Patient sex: F
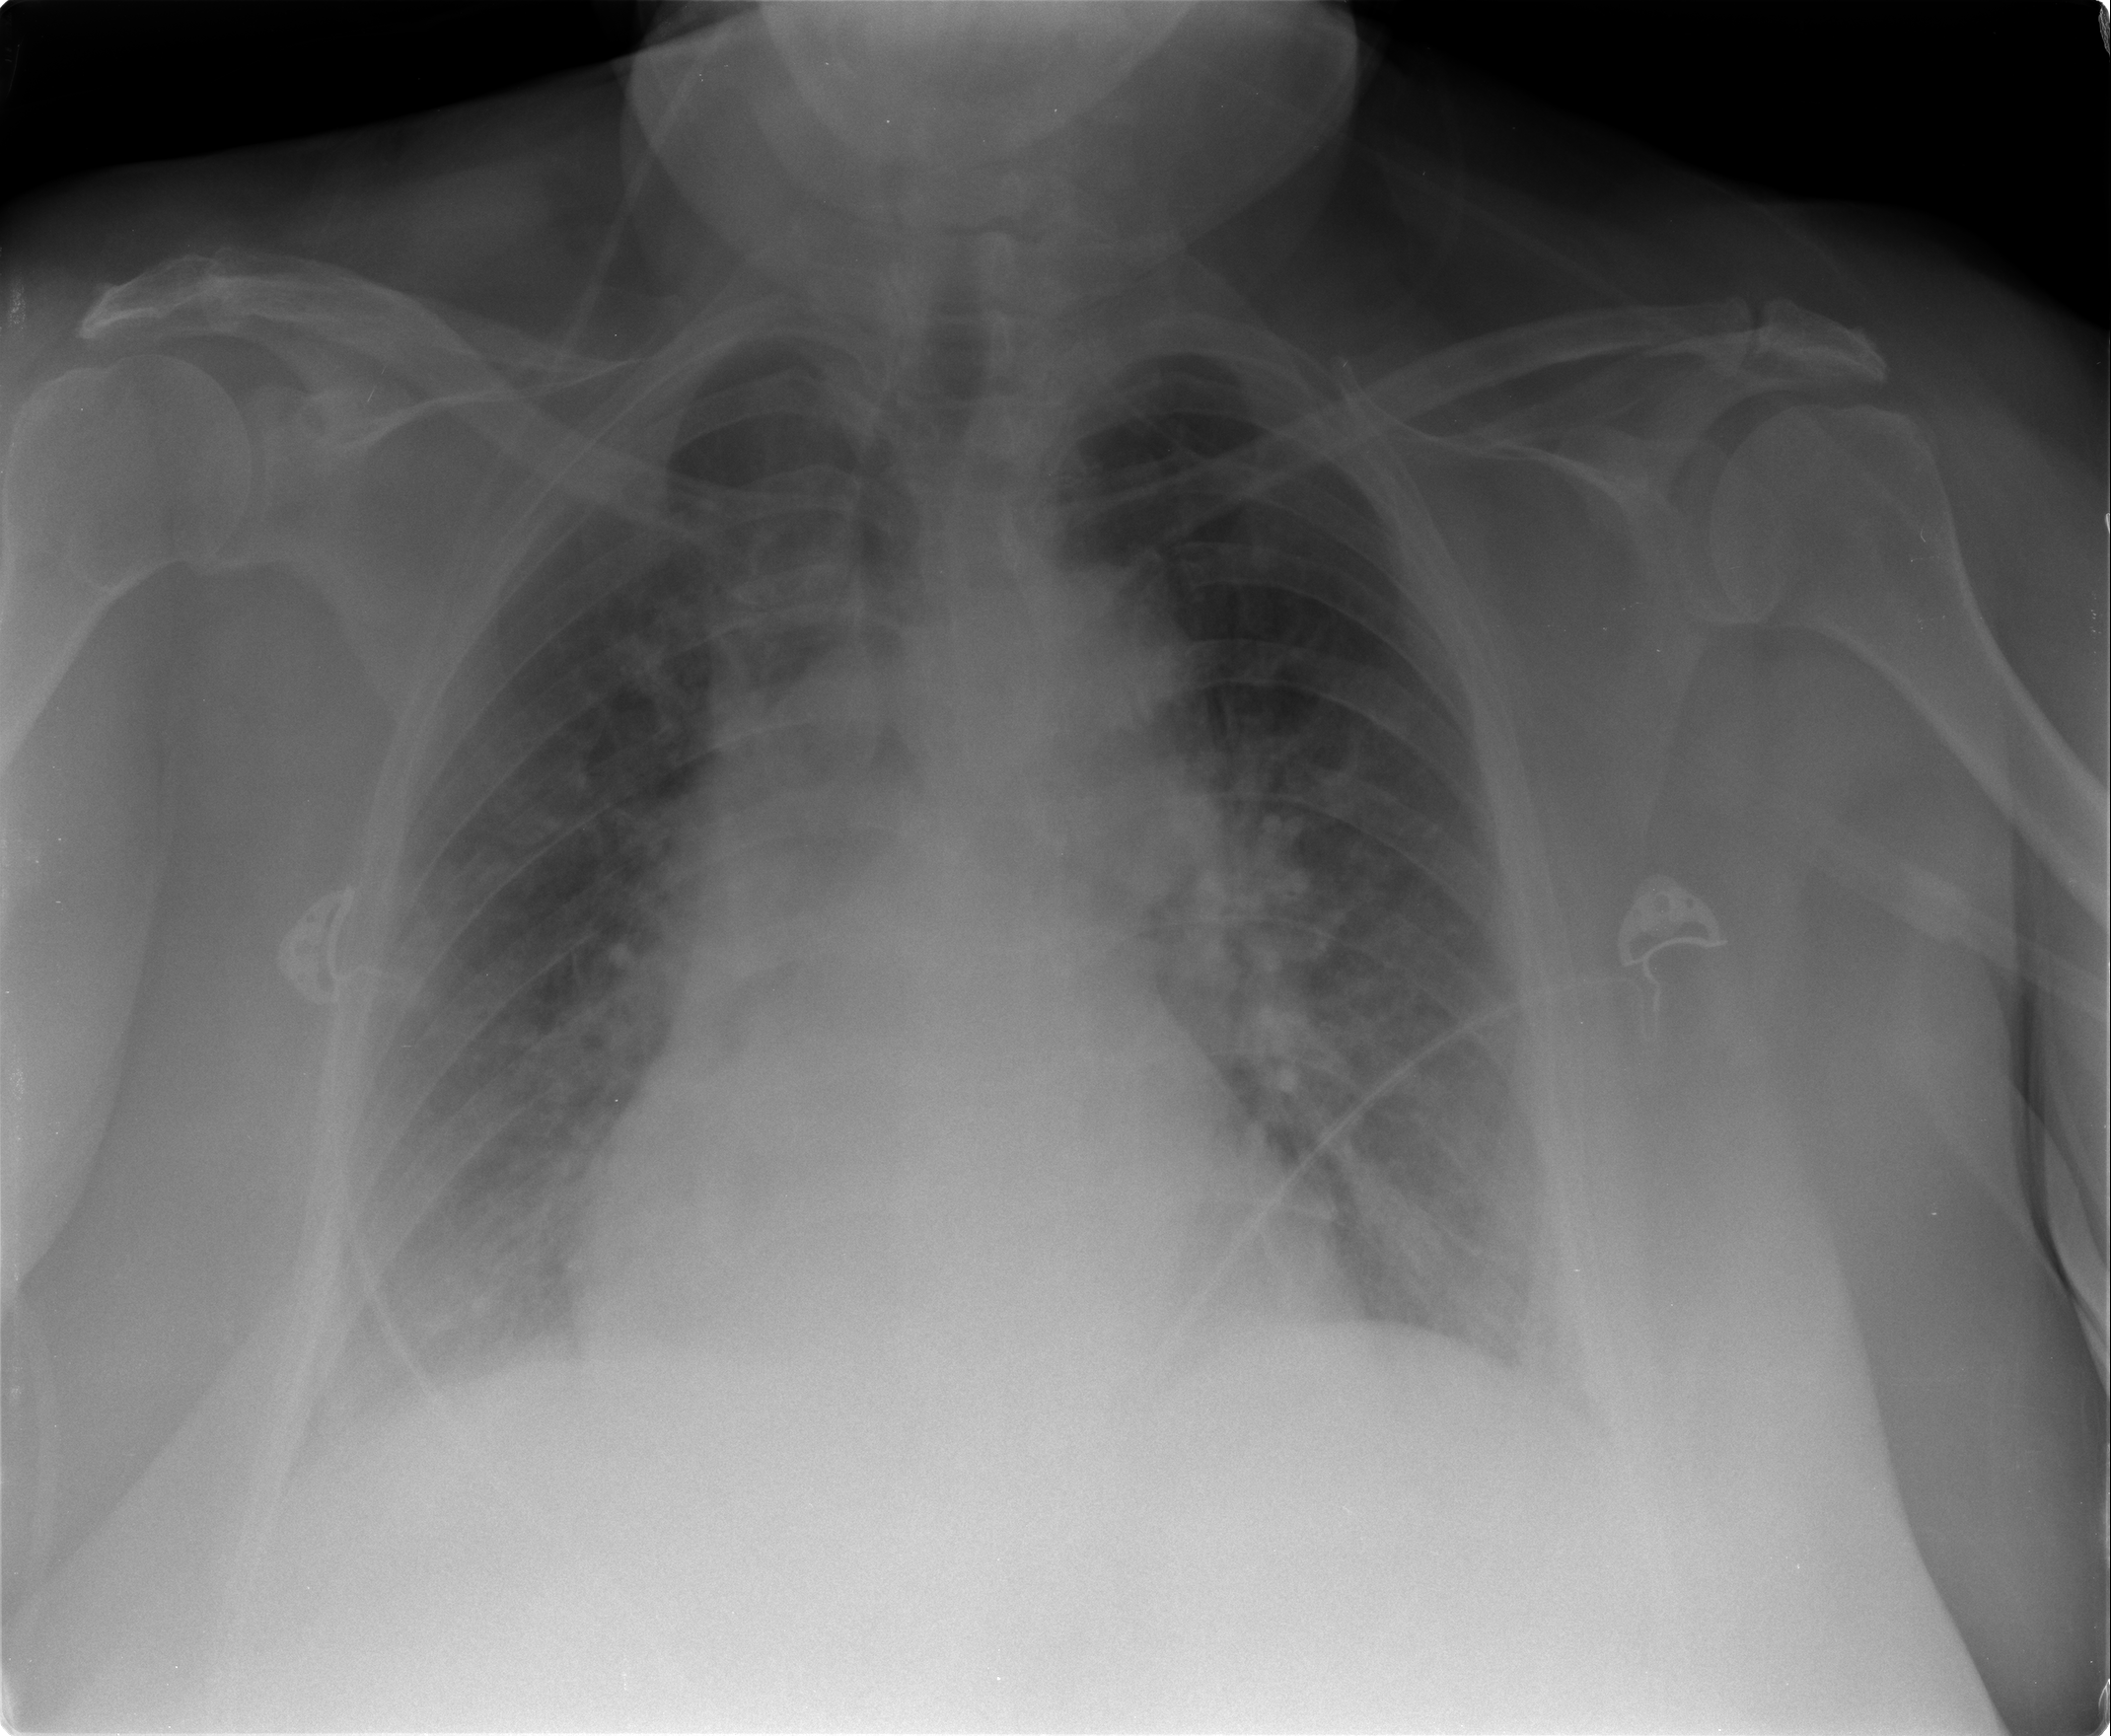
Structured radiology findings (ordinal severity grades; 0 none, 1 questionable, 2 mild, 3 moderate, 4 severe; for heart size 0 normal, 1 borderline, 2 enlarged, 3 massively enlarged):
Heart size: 0
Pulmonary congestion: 2
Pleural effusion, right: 1
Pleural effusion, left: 0
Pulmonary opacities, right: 0
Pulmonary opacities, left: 0
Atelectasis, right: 2
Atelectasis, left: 0